Question: Having big amount of blobs inside Azure virtual directories:
'''
VirtualDirectory1/file1
VirtualDirectory1/file2
...
VirtualDirectory1/fileN
...
VirtualDirectoryK/file1
VirtualDirectoryK/file2
...
VirtualDirectoryK/fileM
'''
I need a fast way to find all blobs that ends with the certain (for instance "file1").
As to prefixes there is a way to fetch only blobs that starts with some name:
'''
blobContainer.ListBlobs(prefix: "prefixHere")
'''
The following approach to fetch blobs with certain results in and its filtering on the client.
'''
var blobsFound =
blobContainer
.ListBlobs(useFlatBlobListing: true)
.OfType<ICloudBlob>()
.Where(b => b.Name.EndsWith("file1"))
.ToList();
'''
It could be clearly seen using Fiddler to capture traffic:

Is there a way to find all blobs by the suffix on the Azure side, without fetching full list of blobs to the client?
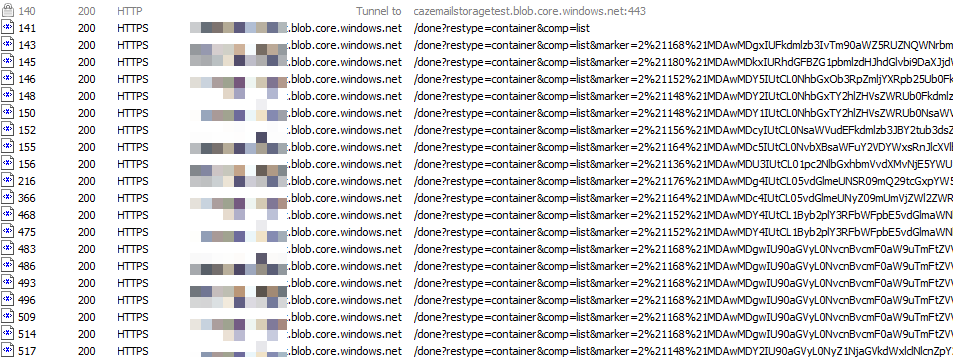
Answer: > Is there a way to find all blobs by the suffix on the Azure side,
without fetching full list of blobs to the client?
Unfortunately no. Blob service only supports filtering by blob prefix and not by suffix. Your only option would be to list blobs and then do client side filtering.